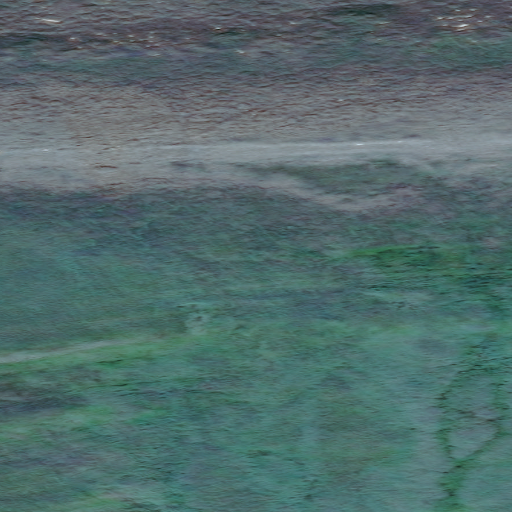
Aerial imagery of mountain in Alaska named Hatbox Mesa containing only unknown